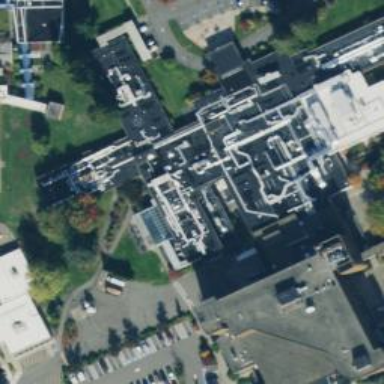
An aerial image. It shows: Healthcare clinic is depicted in the image.